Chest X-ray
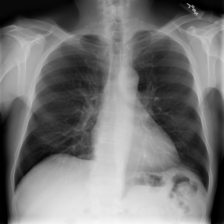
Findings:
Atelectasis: negative
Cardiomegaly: negative
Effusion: negative
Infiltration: negative
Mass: negative
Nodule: negative
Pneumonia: negative
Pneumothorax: negative
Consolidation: negative
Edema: negative
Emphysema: negative
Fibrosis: negative
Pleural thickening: negative
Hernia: negative